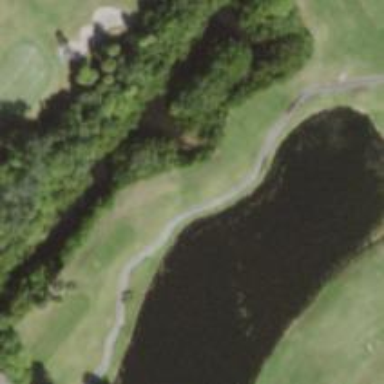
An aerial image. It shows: Grassy area designated as golf tee.